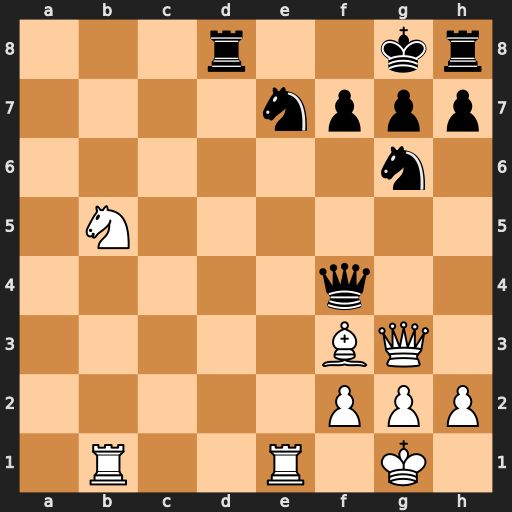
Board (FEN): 3r2kr/4nppp/6n1/1N6/5q2/5BQ1/5PPP/1R2R1K1
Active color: w
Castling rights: -
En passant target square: -
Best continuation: Qxf4 Nxf4 Rxe7